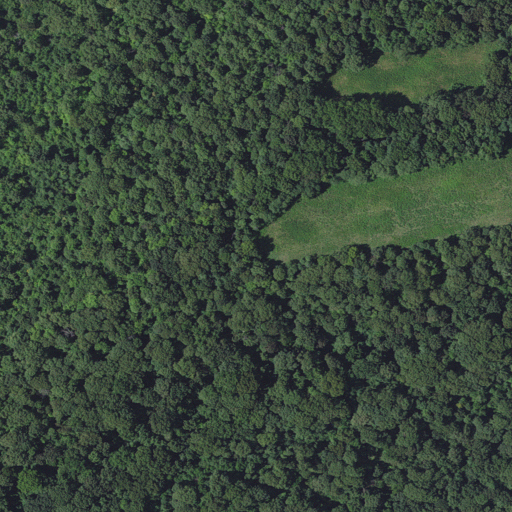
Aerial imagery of mountain in Arkansas named Sloan Knob containing deciduous forest and evergreen forest